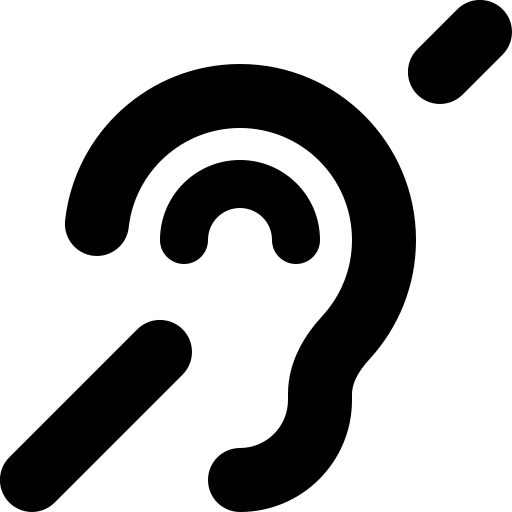
Tags: icon, FontAwesome, fa-icon, solid, ear, deaf